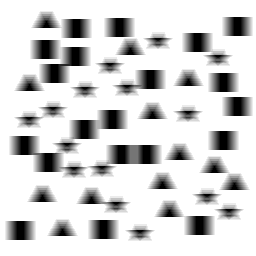
Squares: 20
Triangles: 13
Stars: 15
Total shapes: 48